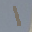
Label: 1